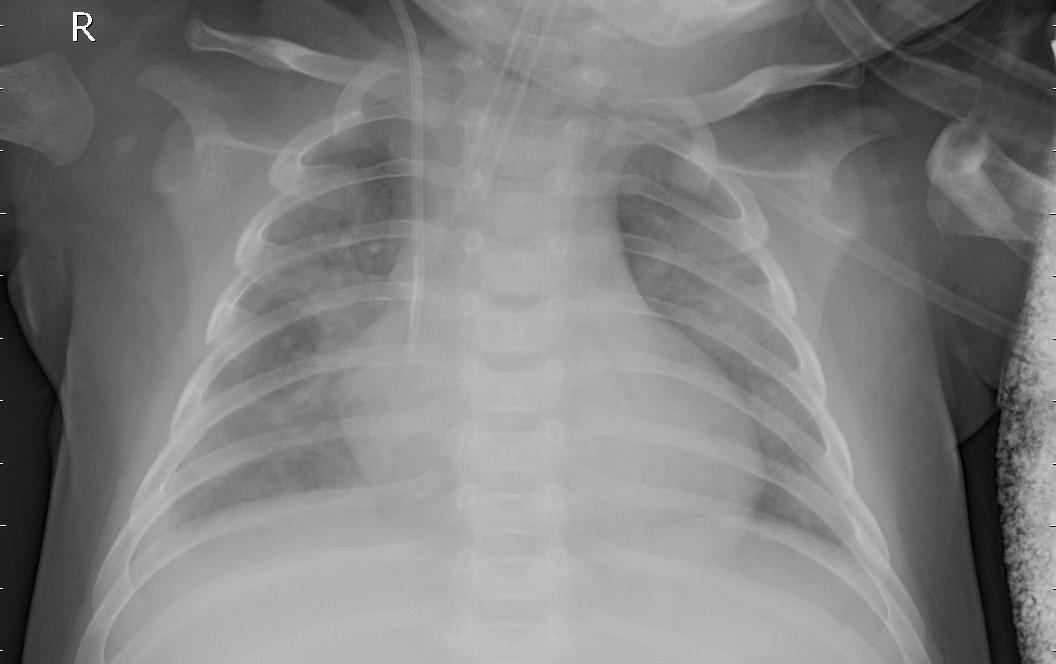
Diagnosis: PNEUMONIA